Interaction volume radius: 5 \u00c5
Interaction volume height: 15 \u00c5
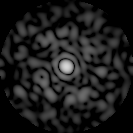
Disorder parameter: 0.8208